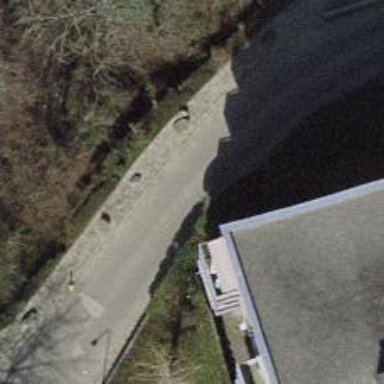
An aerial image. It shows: Service road with paving stones.